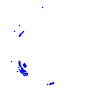
Particle: electron